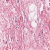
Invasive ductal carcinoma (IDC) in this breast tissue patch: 0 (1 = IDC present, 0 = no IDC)